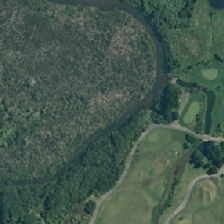
Land cover: herbaceous_freshwater_vege